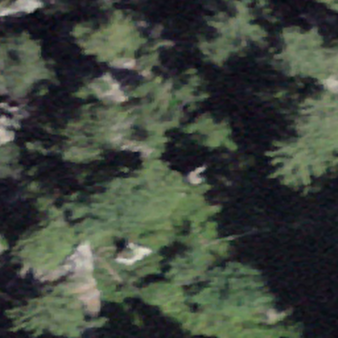
Label: bouldering_area